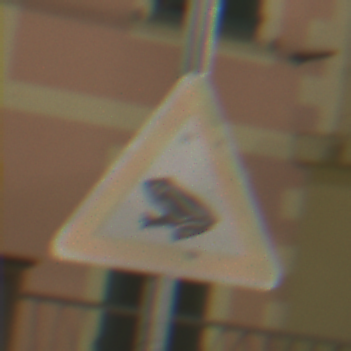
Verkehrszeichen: AmphibienwanderungRechts
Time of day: Night
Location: Outdoor (Urban)
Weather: PartlyCloudy
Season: NotSpecified
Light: Artificial